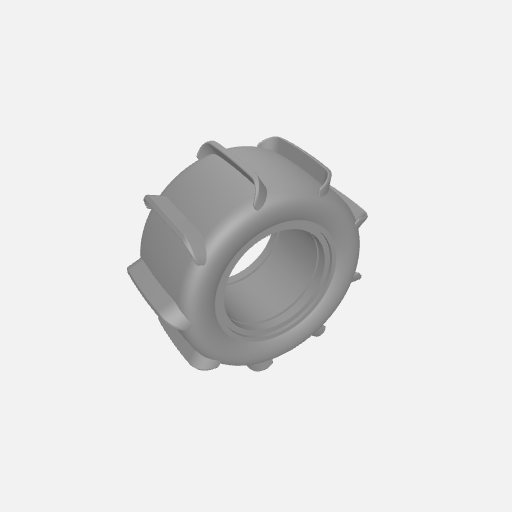
Part: PaddleTire